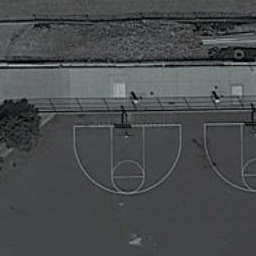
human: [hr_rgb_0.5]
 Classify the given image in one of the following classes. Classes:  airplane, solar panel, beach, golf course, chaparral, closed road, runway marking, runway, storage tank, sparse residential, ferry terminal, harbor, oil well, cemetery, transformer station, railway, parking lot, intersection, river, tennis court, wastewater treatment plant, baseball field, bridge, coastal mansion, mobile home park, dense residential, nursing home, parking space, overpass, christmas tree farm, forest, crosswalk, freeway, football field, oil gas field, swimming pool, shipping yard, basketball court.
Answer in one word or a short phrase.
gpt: basketball court